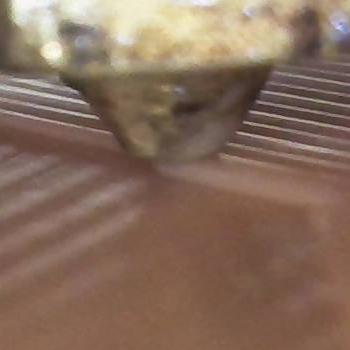
Flow rate: 88%